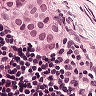
Metastatic tissue present: yes